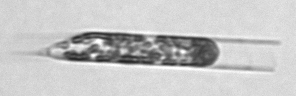
Label: Rhizosolenia